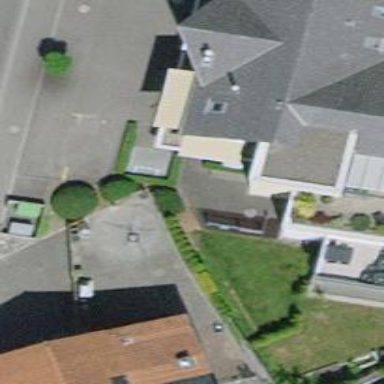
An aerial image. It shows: Bicycle parking area with wall loops.